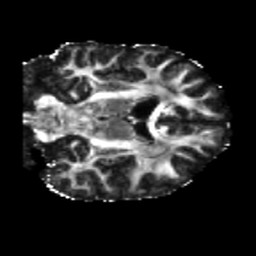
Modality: FA
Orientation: coronal
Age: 42
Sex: male
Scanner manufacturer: siemens
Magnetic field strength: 3 T
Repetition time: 5.47 s
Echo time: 0.0854 s